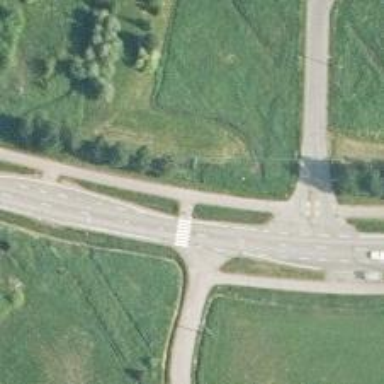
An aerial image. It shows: Cycleway.